Question: When open the sitecore portal and public website in same browser different tab I'm getting a "Application access denied." error (Below image).
I found how it happens. First I log into sitecore portal and then I log into public website where both open at same browser. Then I click on sitecore tree item, it redirects to sitecore portal home page. '(http://myWebsite/sitecore/shell/default.aspx)'
In public website I used FormAuthontication cookie and server session to handle each user. But I figure out that sitecore also use that FormAuthontication cookie.
When I log into sitecore it will create FormAuthontication cookie. But I log into public website that FormAuthontication cookie get modified.
So, there is a conflict between this FormAuthontication cookie and sitecore redirect to sitecore home page.
Is there's a way to handle this situation?

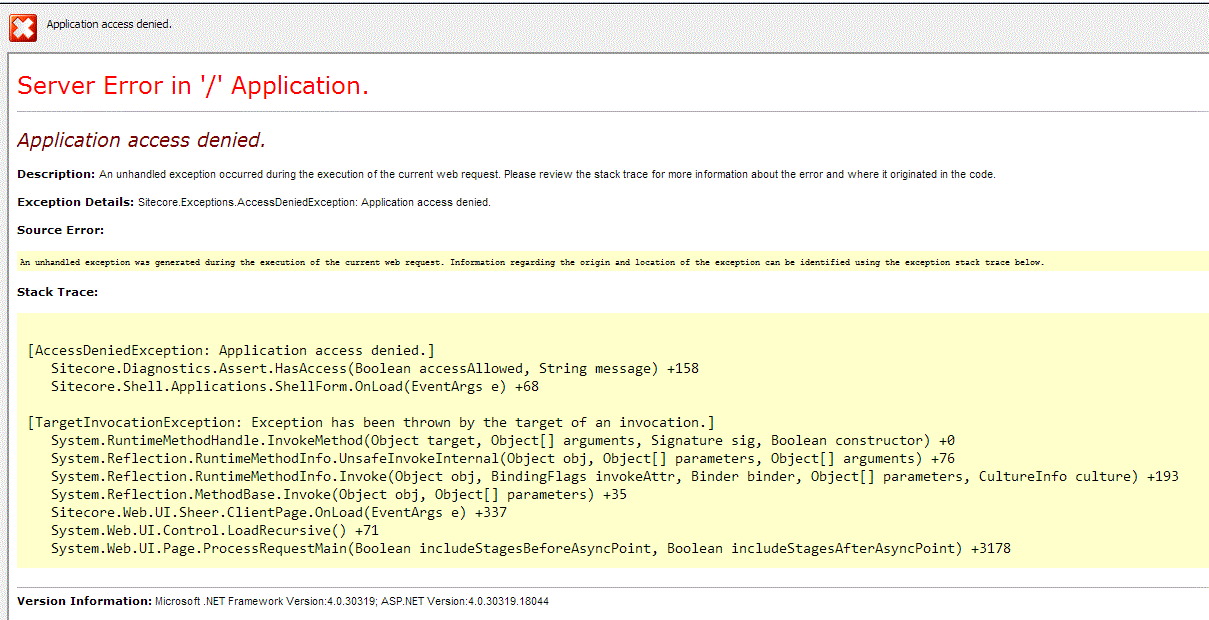
Answer: You're trying to have 2 different sessions that will use both 'FormAuthentication' to the same domain in the same browser. This cannot work.
The simplest solution here would be to add another binding to your application, e.g. 'sitecore.myWebsite' and
- 'http://sitecore.myWebsite/sitecore/shell/default.aspx'- 'http://myWebsite'
If you're testing this locally, remember to add entry to your file:
'''
127.0.0.1 sitecore.myWebsite
'''